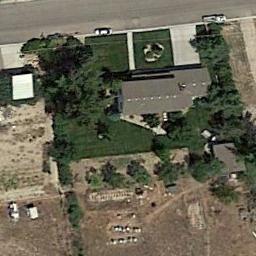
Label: sparse_residential